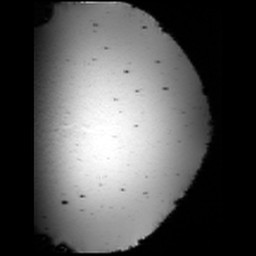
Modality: SWI
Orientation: coronal
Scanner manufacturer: siemens
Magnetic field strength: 3 T
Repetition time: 0.03 s
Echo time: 0.02 s